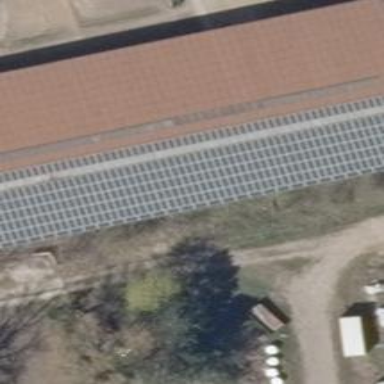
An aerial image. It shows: Solar-powered generator using photovoltaic technology. This small installation generates electricity through solar photovoltaic panels.